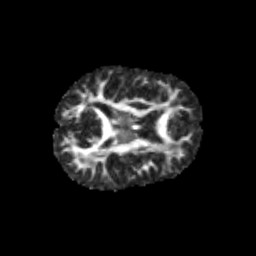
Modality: FA
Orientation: axial
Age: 14
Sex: female
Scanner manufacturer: siemens
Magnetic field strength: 3 T
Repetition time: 3.8 s
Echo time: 0.07 s